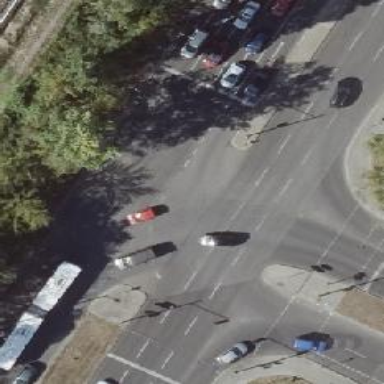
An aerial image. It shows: Secondary link road with asphalt surface.